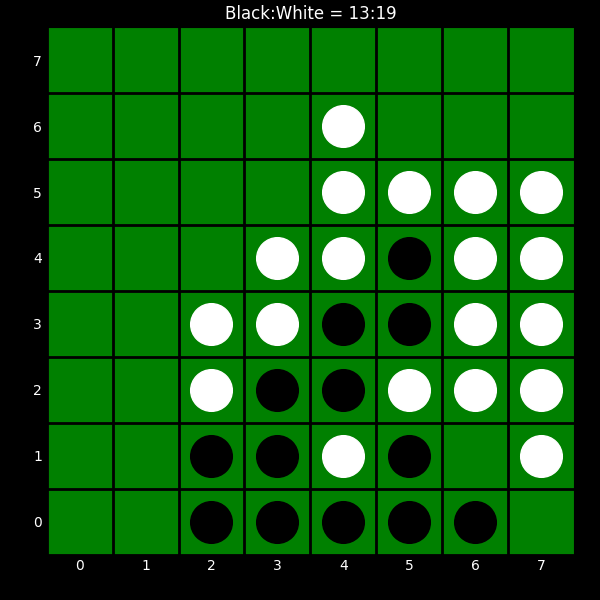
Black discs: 13
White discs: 19